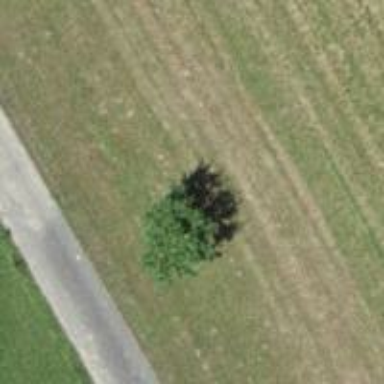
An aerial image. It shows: Urban tree with broadleaved leaves.